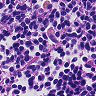
Metastatic tissue present: no